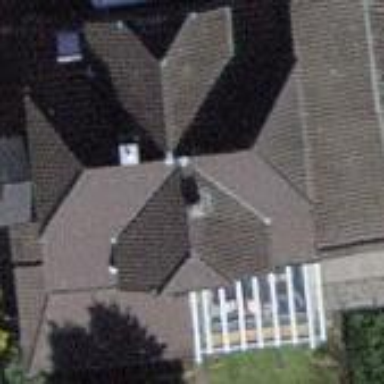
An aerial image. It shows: Half-hipped roof house.